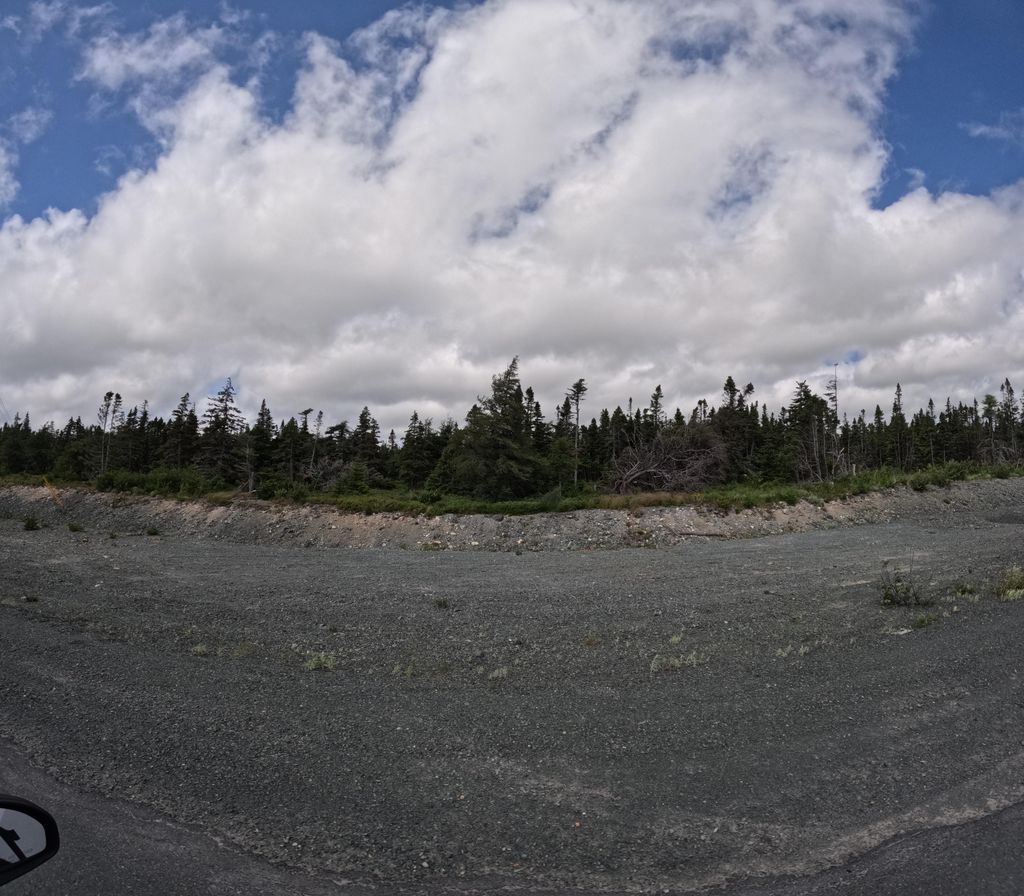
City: st_johns